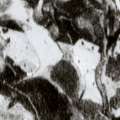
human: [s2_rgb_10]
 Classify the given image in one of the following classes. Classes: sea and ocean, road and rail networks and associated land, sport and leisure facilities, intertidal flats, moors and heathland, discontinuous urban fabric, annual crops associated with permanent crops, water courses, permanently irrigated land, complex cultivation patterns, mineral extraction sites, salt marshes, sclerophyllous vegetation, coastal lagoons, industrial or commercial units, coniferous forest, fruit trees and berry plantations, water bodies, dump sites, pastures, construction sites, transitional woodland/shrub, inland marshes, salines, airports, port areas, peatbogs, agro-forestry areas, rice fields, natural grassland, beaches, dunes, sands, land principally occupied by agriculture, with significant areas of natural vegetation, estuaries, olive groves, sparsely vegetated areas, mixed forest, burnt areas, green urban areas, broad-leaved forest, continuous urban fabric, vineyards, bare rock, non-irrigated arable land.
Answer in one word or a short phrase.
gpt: coniferous forest, mixed forest, transitional woodland/shrub, peatbogs